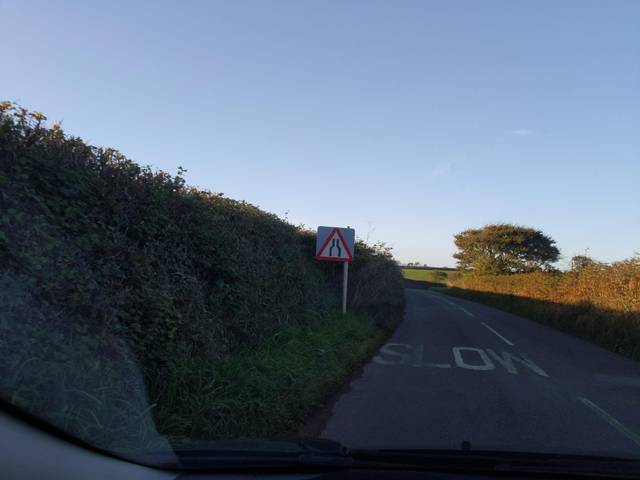
Region: United Kingdom
Coordinates: 50.337, -4.096